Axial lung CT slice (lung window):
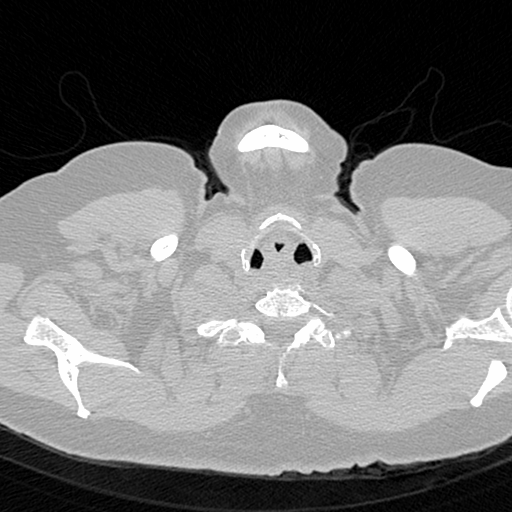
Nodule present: no